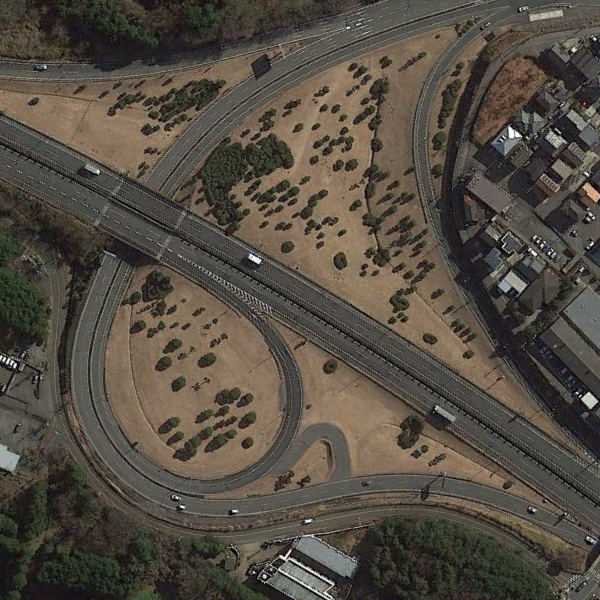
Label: Viaduct